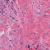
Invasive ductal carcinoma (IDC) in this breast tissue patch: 0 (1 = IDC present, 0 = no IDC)